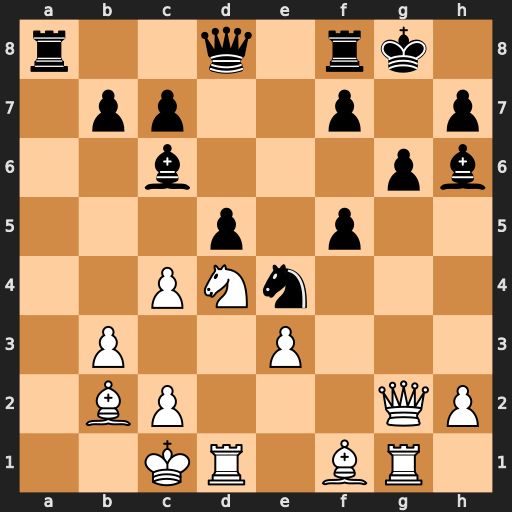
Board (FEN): r2q1rk1/1pp2p1p/2b3pb/3p1p2/2PNn3/1P2P3/1BP3QP/2KR1BR1
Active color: w
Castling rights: -
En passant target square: -
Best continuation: Nxf5